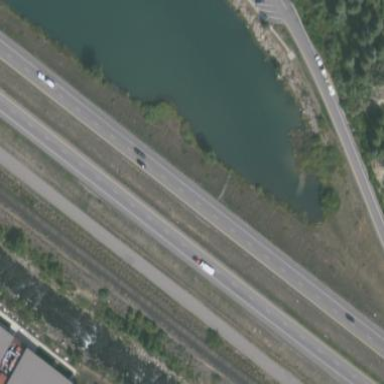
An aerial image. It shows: Rest area along the road.